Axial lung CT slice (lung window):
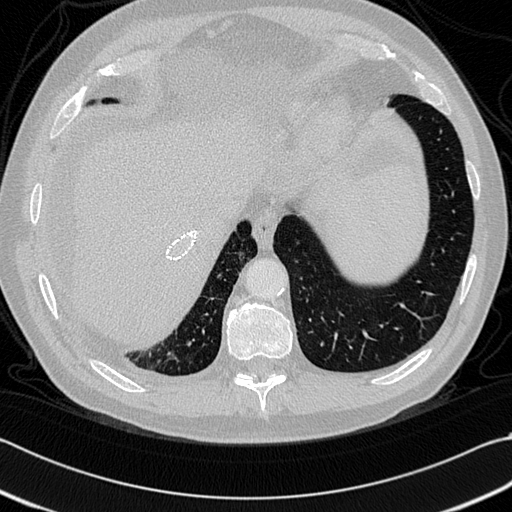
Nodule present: no